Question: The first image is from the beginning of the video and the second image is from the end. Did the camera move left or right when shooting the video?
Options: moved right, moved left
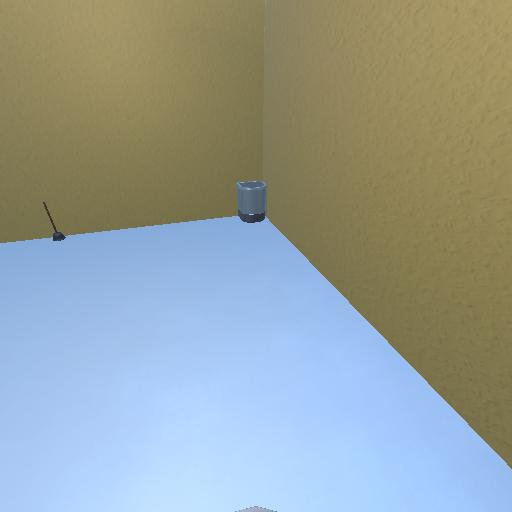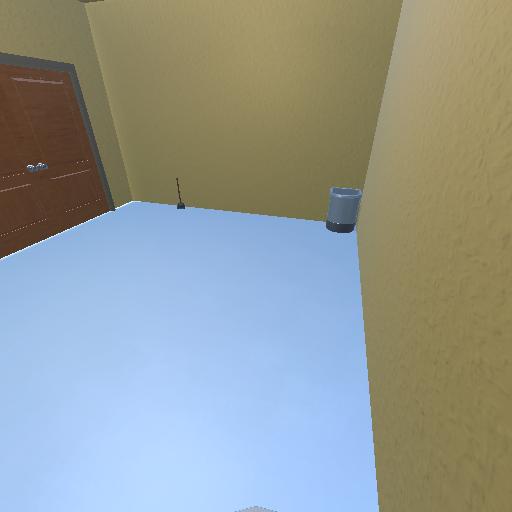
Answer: moved right